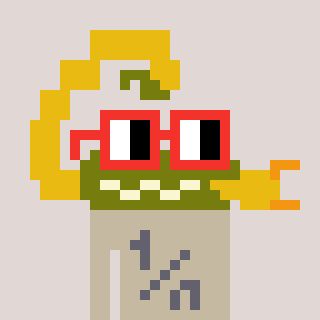
a pixel art character with square red glasses, a scorpion-shaped head and a bege-colored body on a warm background